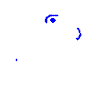
Particle: pion